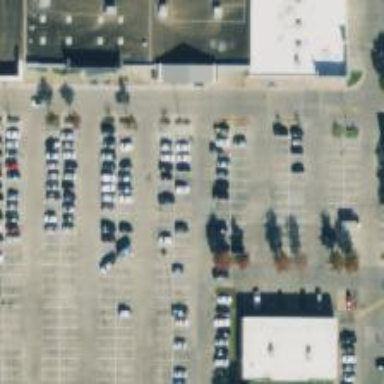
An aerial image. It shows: Parking space.